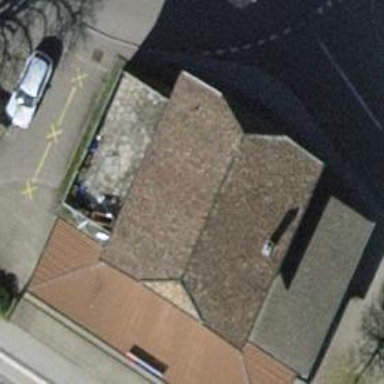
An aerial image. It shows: Train station building.